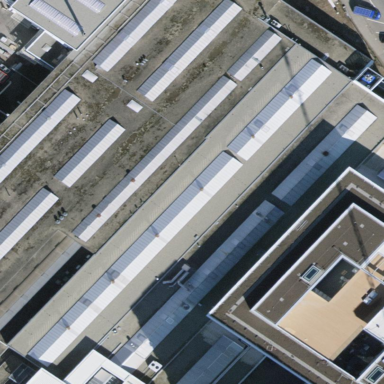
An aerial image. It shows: Industrial building.